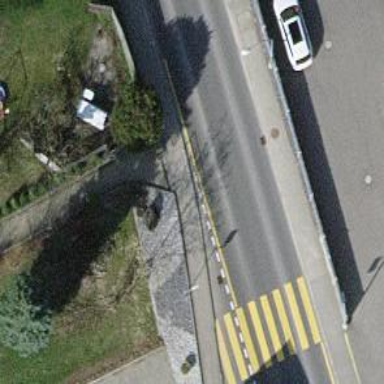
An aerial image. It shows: Cycle barrier.